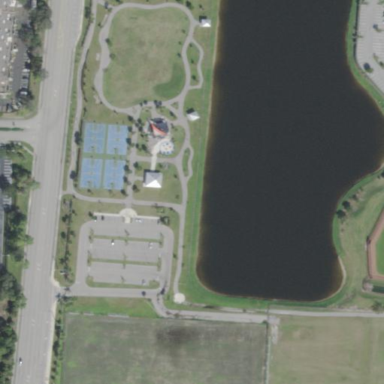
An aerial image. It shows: Park.